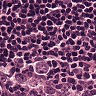
Metastatic tissue present: no